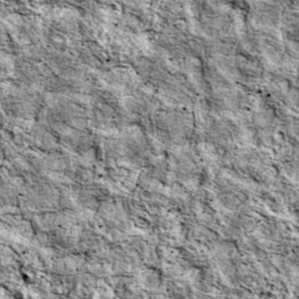
Label: non_frost